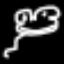
Label: frog